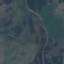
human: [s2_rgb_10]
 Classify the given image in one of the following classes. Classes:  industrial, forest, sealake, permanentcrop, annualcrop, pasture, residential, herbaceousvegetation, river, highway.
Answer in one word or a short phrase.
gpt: HerbaceousVegetation